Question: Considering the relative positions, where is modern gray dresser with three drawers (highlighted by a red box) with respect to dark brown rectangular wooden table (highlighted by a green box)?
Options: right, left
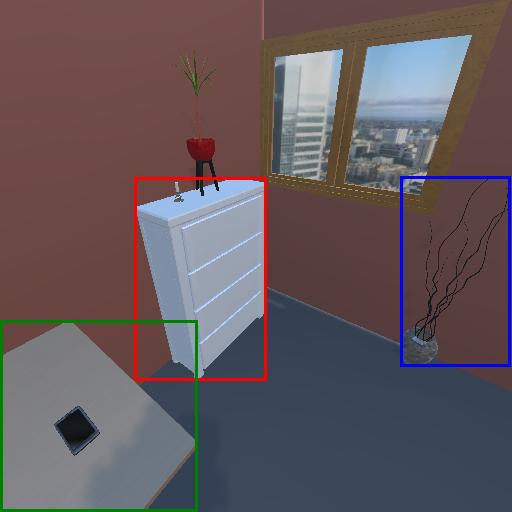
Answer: right